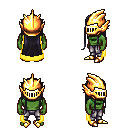
a pixel art fantasy rpg character, male body template, orc, green skin, yellow cape, metal pants, raven extra-long hairstyle, gold helm, gold boots, four views (front, back, left, right), 2x2 character sprite sheet, small pixel art, hard edges, no anti-aliasing